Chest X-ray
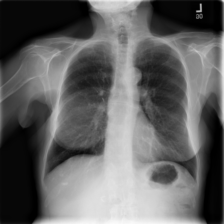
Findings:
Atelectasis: negative
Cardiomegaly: negative
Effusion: negative
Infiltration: negative
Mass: negative
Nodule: negative
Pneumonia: negative
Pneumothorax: negative
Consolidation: negative
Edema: negative
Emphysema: negative
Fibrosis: negative
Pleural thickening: negative
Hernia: negative